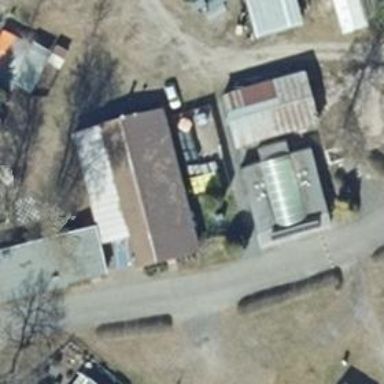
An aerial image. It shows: Restaurant.